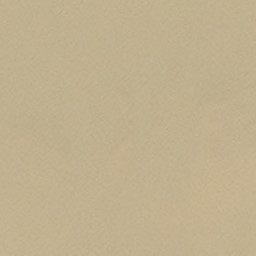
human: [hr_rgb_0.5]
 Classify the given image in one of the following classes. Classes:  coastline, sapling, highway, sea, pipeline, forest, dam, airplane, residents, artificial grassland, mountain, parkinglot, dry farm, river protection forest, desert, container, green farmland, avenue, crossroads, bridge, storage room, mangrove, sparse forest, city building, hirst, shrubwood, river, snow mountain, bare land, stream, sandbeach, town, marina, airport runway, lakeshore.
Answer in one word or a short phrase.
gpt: desert